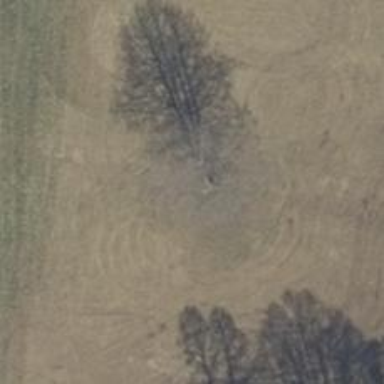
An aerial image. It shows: Deciduous tree with broadleaved leaves.